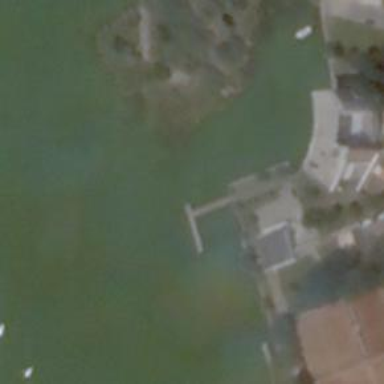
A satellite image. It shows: Man-made pier.